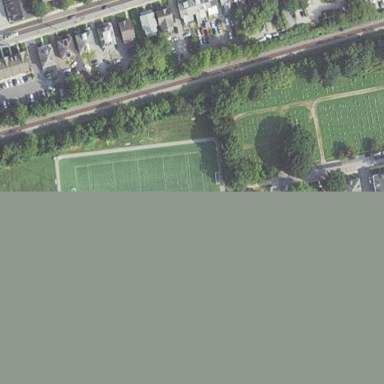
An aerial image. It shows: Soccer pitch with artificial turf surface for leisure and sports activities.